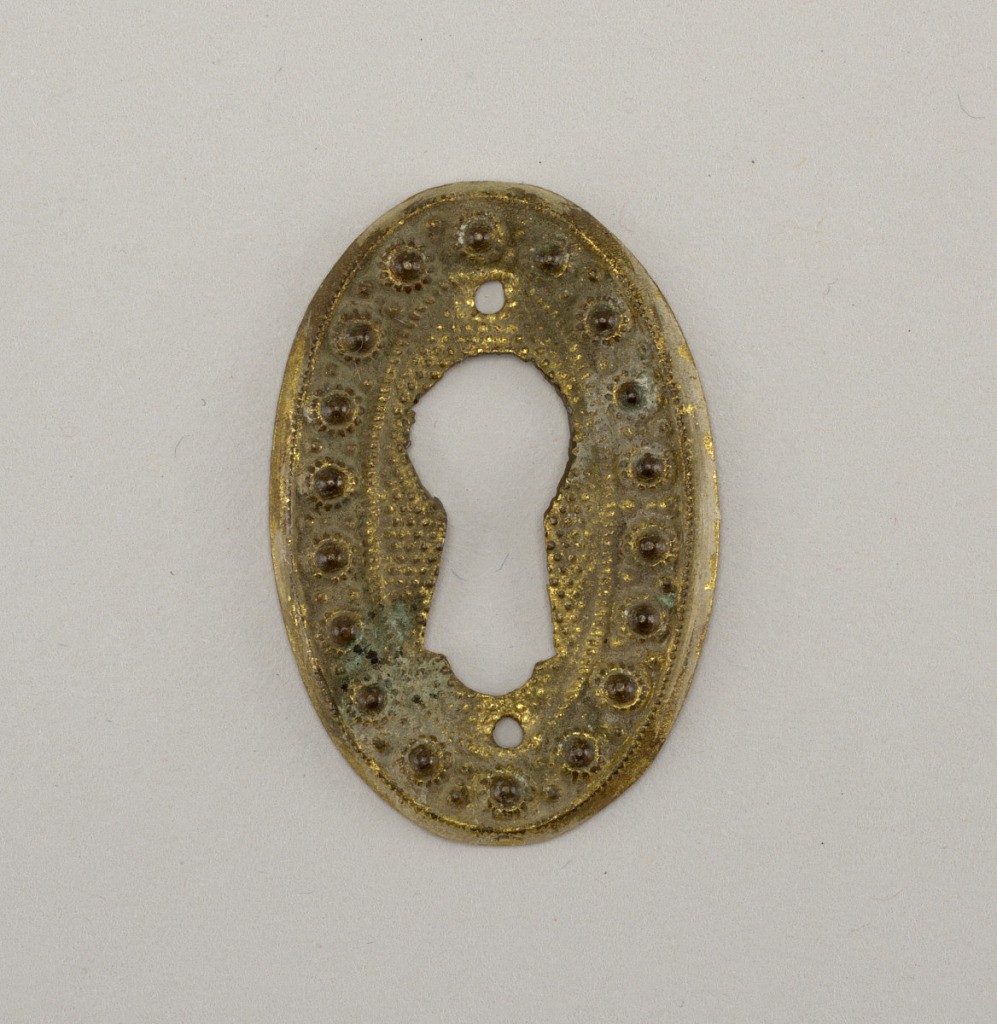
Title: Escutcheon
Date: ca. 1820
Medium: Brass
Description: Vertical ellipse. Large keyhole pierced through field of small repoussé dots, surrounded by band of higher relief dots.